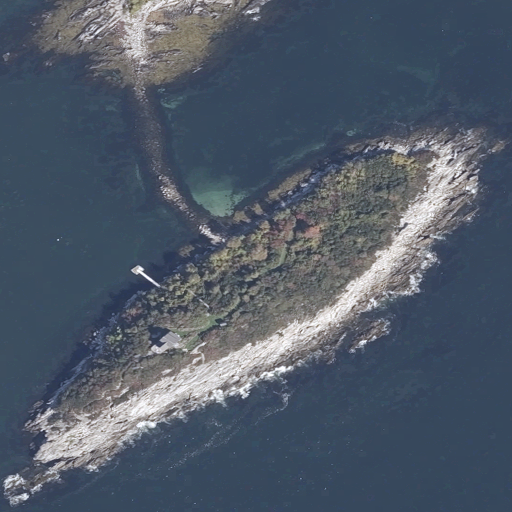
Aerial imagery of island in Maine named Overset Island containing open water, herbaceous wetlands, barren land, mixed forest, shrub, deciduous forest, low intensity development, and grassland